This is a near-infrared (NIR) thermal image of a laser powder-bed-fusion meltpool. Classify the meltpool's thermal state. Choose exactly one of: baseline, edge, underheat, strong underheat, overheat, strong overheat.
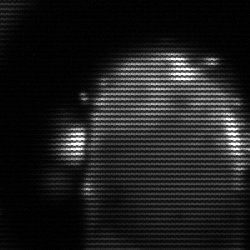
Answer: baseline